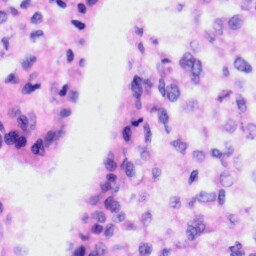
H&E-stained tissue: Liver